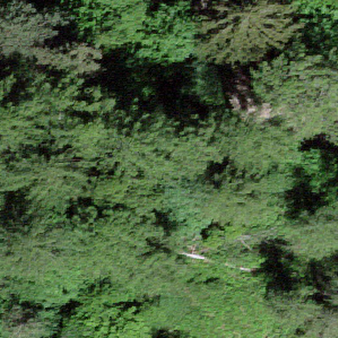
Label: other